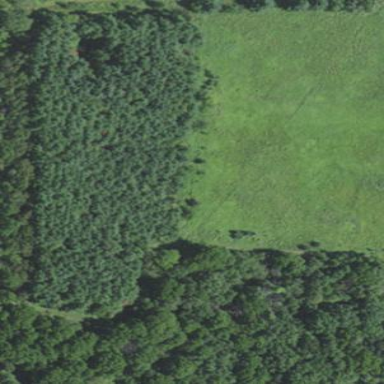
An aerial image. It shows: Forest with evergreen needle-leaved trees.